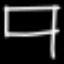
Label: square